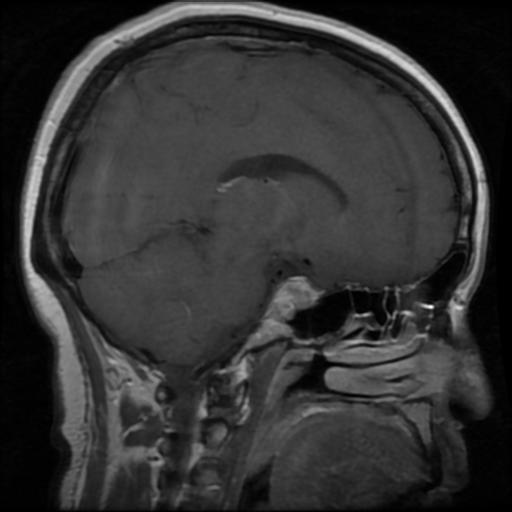
Label: pituitary